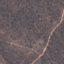
Land use / land cover class: HerbaceousVegetation